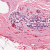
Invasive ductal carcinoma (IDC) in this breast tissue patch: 0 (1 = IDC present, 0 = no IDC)